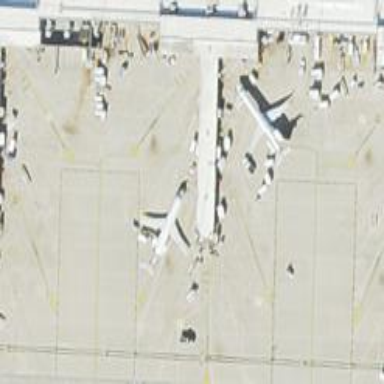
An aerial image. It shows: Airport gate.